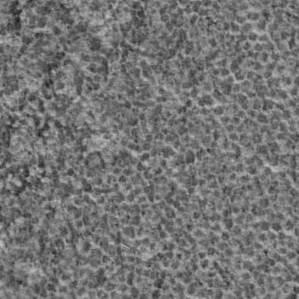
Label: frost